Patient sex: M
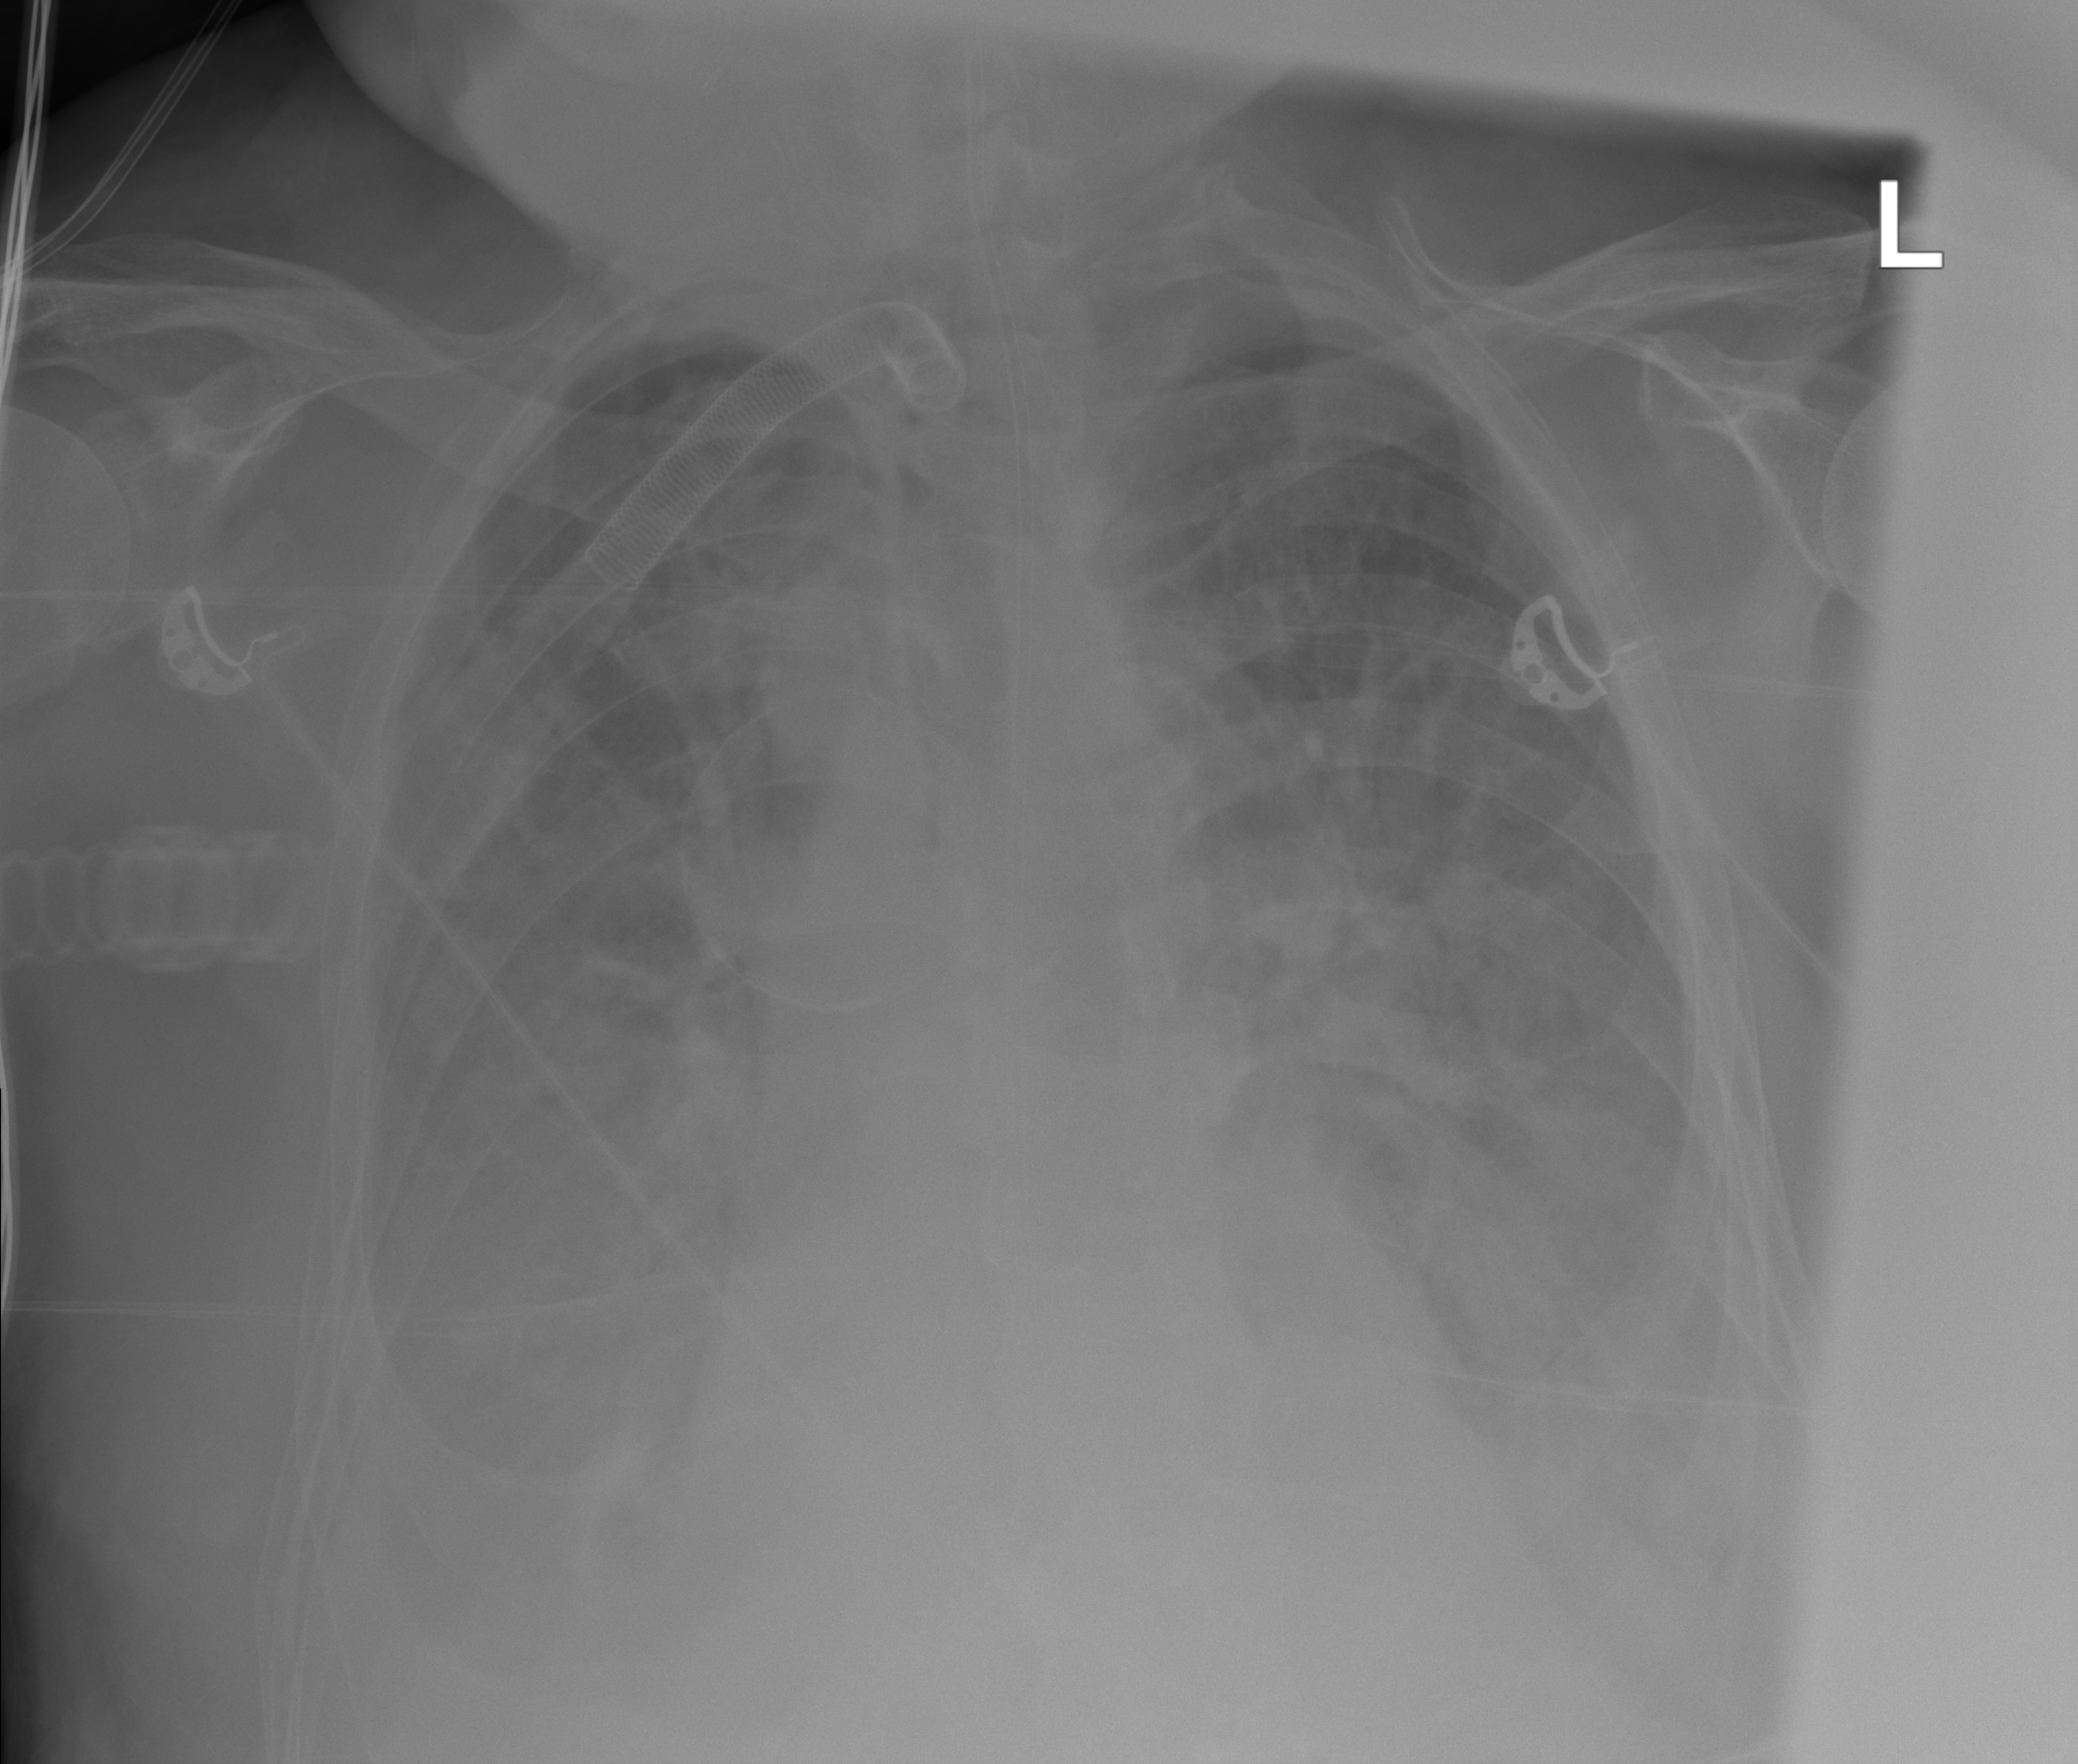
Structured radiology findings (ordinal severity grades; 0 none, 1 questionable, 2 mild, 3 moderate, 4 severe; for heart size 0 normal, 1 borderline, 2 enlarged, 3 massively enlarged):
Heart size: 0
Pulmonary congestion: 2
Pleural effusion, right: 3
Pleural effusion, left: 3
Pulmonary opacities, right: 0
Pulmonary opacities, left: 3
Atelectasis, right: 2
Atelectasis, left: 2